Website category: sports
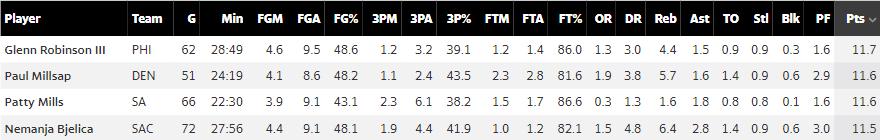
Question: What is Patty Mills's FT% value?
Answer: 86.6

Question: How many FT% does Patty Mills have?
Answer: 86.6

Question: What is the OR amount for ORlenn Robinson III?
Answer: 1.3

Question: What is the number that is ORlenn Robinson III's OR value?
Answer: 1.3

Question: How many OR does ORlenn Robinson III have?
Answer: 1.3

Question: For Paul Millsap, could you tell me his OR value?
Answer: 1.9

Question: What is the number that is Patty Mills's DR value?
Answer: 1.3

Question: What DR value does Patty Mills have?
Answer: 1.3

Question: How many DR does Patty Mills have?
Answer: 1.3

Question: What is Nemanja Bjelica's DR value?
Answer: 4.8

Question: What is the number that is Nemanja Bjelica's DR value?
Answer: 4.8

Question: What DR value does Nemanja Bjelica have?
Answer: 4.8

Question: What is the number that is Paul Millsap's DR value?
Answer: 3.8

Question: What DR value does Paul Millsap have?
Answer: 3.8

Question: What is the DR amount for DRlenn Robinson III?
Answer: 3.0

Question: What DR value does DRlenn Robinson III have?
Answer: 3.0

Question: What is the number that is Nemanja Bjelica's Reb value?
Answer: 6.4

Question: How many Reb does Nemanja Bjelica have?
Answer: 6.4

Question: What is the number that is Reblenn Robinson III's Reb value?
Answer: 4.4

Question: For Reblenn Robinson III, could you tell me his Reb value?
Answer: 4.4

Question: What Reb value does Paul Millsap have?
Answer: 5.7

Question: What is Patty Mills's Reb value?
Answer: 1.6

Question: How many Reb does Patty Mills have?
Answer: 1.6

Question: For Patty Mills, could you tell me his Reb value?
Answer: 1.6

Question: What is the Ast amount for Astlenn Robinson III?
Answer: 1.5

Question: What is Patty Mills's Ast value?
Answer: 1.8

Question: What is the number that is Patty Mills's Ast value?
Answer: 1.8

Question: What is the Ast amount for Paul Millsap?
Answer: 1.6

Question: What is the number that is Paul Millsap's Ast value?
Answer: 1.6

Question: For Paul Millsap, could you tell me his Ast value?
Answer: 1.6

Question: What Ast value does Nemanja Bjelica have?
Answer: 2.8

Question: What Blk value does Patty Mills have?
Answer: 0.1

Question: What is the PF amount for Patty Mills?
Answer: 1.6

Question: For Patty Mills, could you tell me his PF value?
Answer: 1.6

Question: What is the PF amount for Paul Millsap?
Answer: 2.9

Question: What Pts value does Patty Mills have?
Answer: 11.6

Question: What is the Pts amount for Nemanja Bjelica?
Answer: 11.5

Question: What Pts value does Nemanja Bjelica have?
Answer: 11.5